Question: I have been trying to find a parabola in an image. For the starting purposes I took an image with a black parabola on a white background. Then I found the black pixels on the image using the find command by
'''
[yi xi] = find(im<10); % im is the image with black parabola and white background
'''
After that I randomly took 3 points from the collection and solved the equation for the parabola using the symbolic toolbox using
'''
syms x y;
%solve them for the parabola equation
A = [ x^2 x y 1 ;x0^2 x0 y0 1; x1^2 x1 y1 1; x2^2 x2 y2 1];
'''
where
> %(x0,y0) = (104,137)%(x1,y1) = (244,161)%(x2,y2) = (300,229)
'''
S = solve(det(A),y);
'''
Then I get the coeffcients a,b,c as
> a = 0.0100b = -1.6800c = <PHONE>
where a, b and c are
'''
a*x^2 + b*x + c = y;
'''
Since now I have got the eqn I plot the parabola by putting the coefficient values
and taking
'''
xx = 1:300;
yy = a*xx.^2 + b*xx +c ;
'''
then I plot the parabola on the image as
'''
plot(xx,yy,'-');
'''
For the confirmation that I have taken correct points I also plot the selected points on the image and they lie exactly on the parabola in the image. So that is not the problem.
The problems are :
1. The parabola that I plot (blue) doesn't lie on the parabola of the image(black).
2. When I put the value of x co-ordinates in the above equation. The value of y is not the same as of the y co-ordinate. for eg: (104,137) 0.0100*104*104 -1.68*104 + 254.19 = 108.16 - 174.72 + 254.19 = 187.63 whereas it should be 137
My parabola is wrong. Any help will be appreciated. The images are
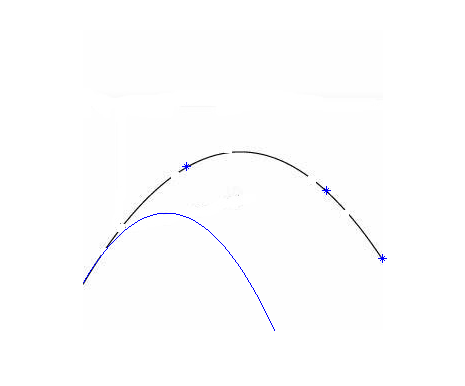
Answer: I think you must be rounding somewhere in your calculation of a, b, and c.
I had a go with the three points you mentioned using the function fit (with fit type poly2) and my a,b,c were 0.0053, -1.6802 and <PHONE> (or add more decimal places when using format long).
Similarly, when using same the code you give, the output of solve is:
'''
S = (73*x^2)/13720 - (5763*x)/3430 + 87187/343
S2 = double(coeffs(S))
S2 =
<PHONE> -1.6802 0.0053
'''
This gives me the same a, b, and c as with fit/poly2 (just from looking at it, the output of 73/13720 cannot be 0.01). Also, if I plot this curve over the original points using the same code you give, it works fine. So the only remaining source of error that I can see is some sort of rounding in whatever code you use to extract values of a, b, and c from the output of solve.